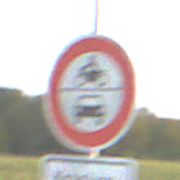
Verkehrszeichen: VerbotKraftfahrzeuge
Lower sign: BesondereFahrzeugeUndTransportgueter4
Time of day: SunriseSunset
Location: Outdoor (Nature)
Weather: PartlyCloudy
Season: NotSpecified
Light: Natural